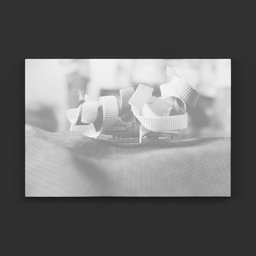
Label: decoration